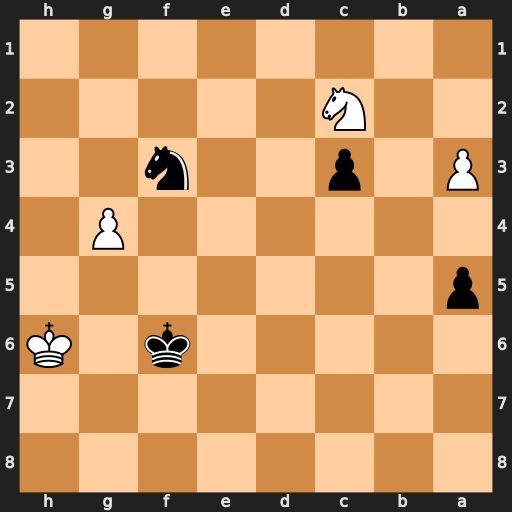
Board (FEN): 8/8/5k1K/p7/6P1/P1p2n2/2N5/8
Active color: b
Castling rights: -
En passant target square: -
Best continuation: Ke5 g5 Ke4 g6 Nh4 Ne1 Ke3